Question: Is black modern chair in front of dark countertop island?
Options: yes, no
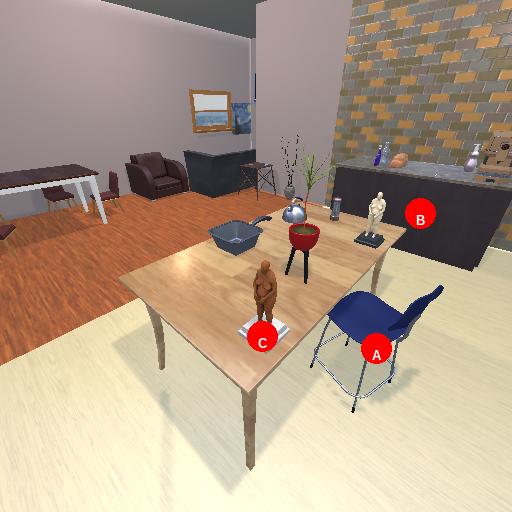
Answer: yes